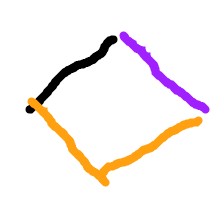
Shape: rhombus